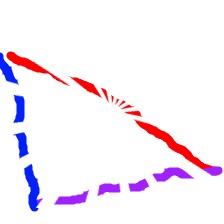
Shape: triangle